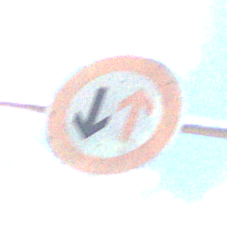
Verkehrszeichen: VorrangDesGegenverkehrs
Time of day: Midday
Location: Outdoor (Nature)
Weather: PartlyCloudy
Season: NotSpecified
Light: Natural